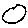
Label: circle